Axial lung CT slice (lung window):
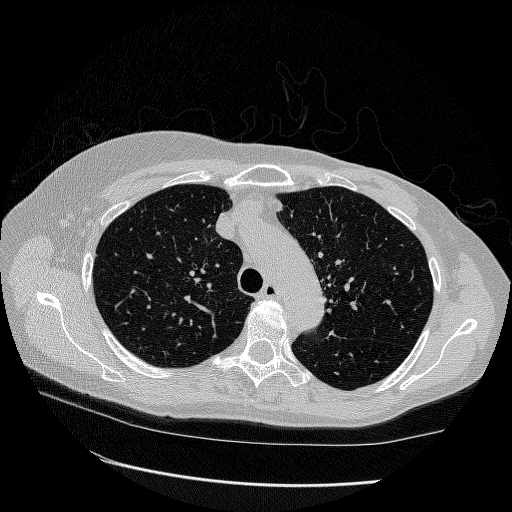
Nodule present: no